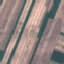
Label: AnnualCrop